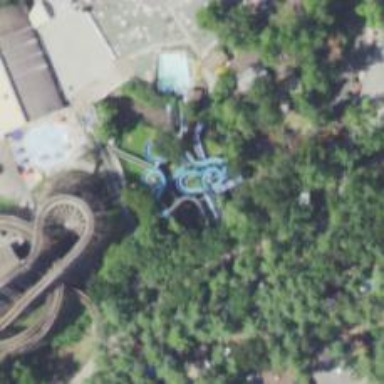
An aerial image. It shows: Water slide attraction.